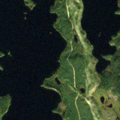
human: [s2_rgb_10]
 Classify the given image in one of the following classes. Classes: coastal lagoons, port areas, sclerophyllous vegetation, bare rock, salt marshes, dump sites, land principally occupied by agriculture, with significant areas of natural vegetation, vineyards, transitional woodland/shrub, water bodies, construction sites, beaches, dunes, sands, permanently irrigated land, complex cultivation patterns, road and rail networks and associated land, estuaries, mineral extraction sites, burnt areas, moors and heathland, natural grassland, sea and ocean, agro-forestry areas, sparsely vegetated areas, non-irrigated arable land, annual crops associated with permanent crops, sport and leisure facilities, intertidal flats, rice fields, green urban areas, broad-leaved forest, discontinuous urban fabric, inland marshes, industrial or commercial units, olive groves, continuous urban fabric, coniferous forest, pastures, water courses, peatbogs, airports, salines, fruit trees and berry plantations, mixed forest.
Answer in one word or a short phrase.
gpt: coniferous forest, water bodies